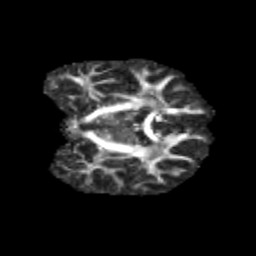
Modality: FA
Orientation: coronal
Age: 11
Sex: male
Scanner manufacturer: siemens
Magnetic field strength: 3 T
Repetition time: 3.8 s
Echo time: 0.07 s